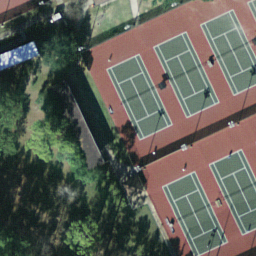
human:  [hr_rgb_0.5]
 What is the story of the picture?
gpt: tennis court